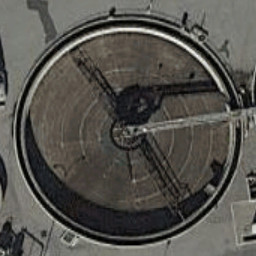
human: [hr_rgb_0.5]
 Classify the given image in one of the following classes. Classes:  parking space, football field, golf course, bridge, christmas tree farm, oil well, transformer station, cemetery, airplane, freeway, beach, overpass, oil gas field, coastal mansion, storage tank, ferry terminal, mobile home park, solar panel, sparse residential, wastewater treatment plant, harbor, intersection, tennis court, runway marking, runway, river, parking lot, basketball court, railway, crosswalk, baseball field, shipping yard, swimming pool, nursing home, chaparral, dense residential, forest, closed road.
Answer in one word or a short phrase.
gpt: wastewater treatment plant